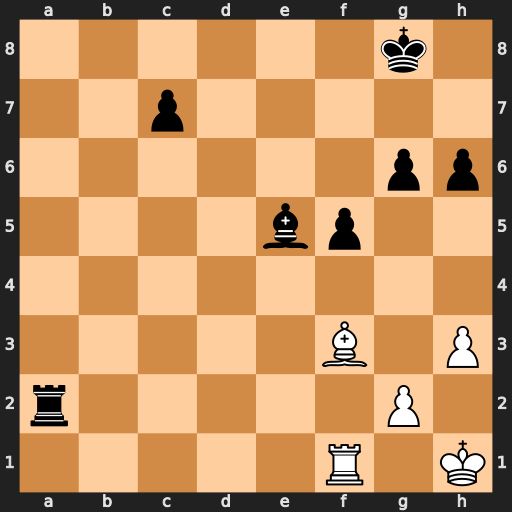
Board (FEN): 6k1/2p5/6pp/4bp2/8/5B1P/r5P1/5R1K
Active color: w
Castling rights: -
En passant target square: -
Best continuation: Bd5+ Kg7 Bxa2